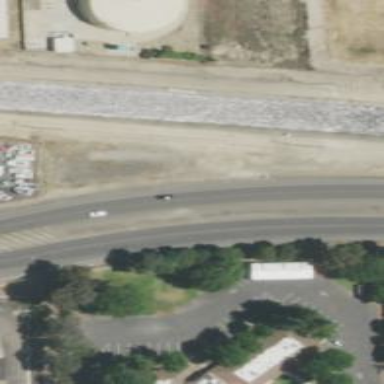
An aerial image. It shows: Secondary road.